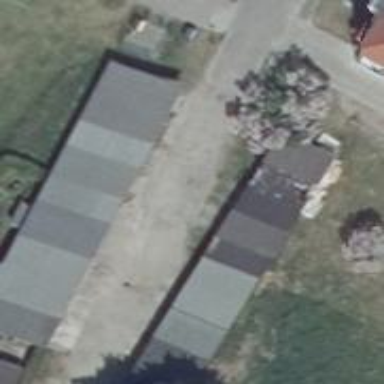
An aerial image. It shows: Group of garages.